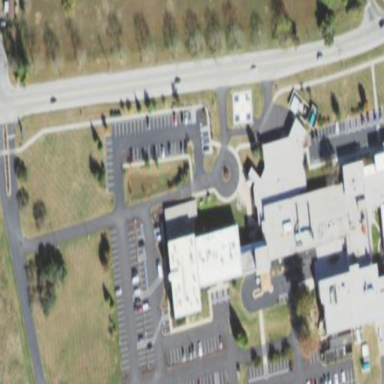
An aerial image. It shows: Hospital building.